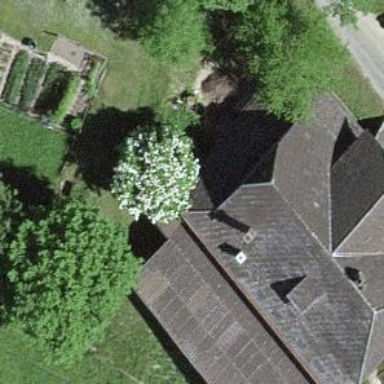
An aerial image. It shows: Farm building.